RGB frame:
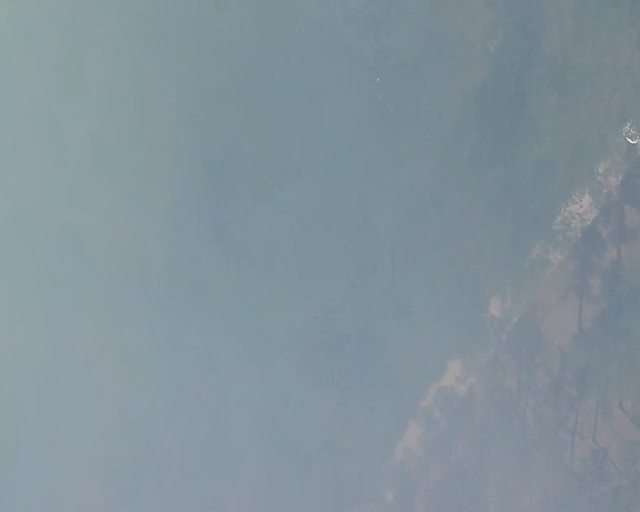
Thermal frame:
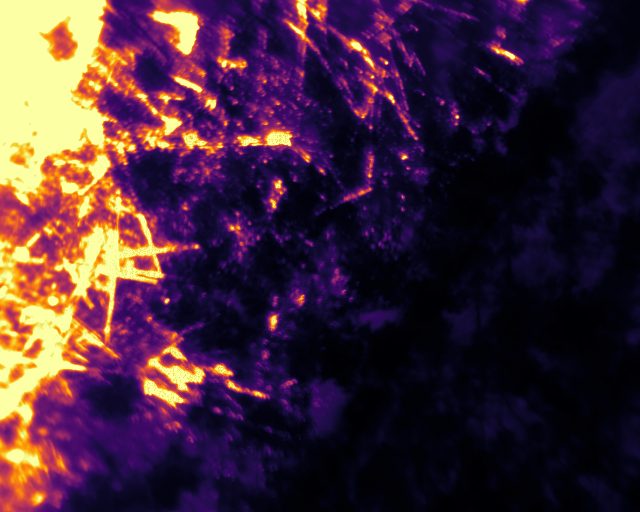
Captured: 2026-02-27 02:40:24
Pixels at or above 80 °C: 83729 (fraction of frame: 0.2555)